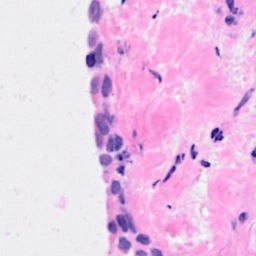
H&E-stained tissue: Breast